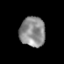
Tissue: prostate
Cell type: Epithelial cells
Senescence score: 0.1719
Nuclear area (px): 745
Mean DAPI intensity: 140.662